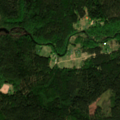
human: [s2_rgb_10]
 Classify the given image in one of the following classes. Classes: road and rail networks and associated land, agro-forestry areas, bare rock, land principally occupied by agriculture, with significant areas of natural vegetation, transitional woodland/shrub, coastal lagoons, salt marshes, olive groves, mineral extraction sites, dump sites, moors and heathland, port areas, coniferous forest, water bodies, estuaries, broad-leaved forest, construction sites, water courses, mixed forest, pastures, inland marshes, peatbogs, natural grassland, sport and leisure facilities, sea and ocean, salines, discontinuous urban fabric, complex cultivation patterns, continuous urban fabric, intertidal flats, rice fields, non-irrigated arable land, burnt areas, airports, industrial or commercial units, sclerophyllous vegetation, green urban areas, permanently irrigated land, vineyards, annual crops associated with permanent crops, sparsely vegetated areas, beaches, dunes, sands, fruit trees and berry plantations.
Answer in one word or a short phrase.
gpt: land principally occupied by agriculture, with significant areas of natural vegetation, coniferous forest, mixed forest, transitional woodland/shrub